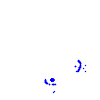
Particle: kaon